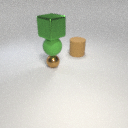
small brown metal sphere below large green metal cube